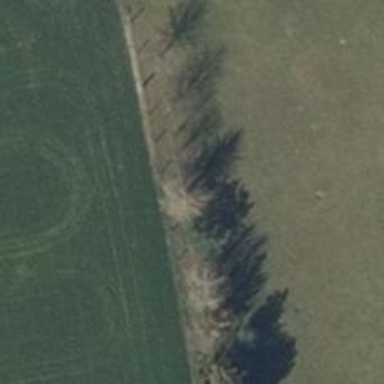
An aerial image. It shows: Row of evergreen needle-leaved trees.